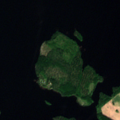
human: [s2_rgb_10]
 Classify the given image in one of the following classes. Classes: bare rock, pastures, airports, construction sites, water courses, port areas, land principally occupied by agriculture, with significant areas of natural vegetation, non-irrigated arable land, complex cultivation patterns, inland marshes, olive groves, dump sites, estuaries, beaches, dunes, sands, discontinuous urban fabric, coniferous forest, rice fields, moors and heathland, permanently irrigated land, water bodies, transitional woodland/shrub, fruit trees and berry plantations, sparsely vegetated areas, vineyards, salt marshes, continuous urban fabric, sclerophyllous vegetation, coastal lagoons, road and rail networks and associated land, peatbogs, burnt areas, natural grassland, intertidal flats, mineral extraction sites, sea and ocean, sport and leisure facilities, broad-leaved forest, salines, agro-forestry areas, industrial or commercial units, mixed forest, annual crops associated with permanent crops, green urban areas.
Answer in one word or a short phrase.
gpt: mixed forest, water bodies